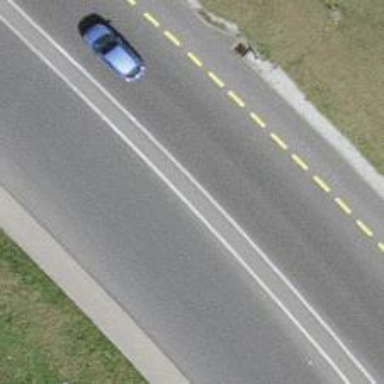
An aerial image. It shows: Secondary road with asphalt surface. It has trolley wires for electric trolleys.